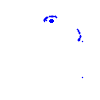
Particle: kaon